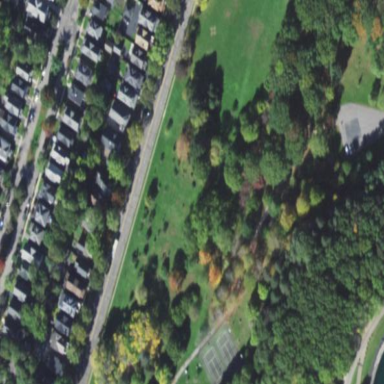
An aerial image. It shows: Recreation ground.